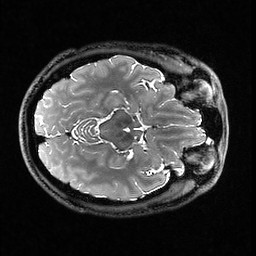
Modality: T2w
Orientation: axial
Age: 37
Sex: male
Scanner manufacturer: ge
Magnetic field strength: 3 T
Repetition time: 3.202 s
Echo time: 0.06003 s